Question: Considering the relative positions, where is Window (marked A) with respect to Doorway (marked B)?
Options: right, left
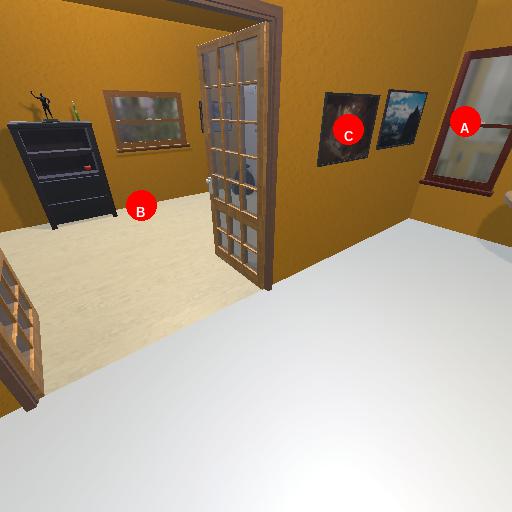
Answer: right